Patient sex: F
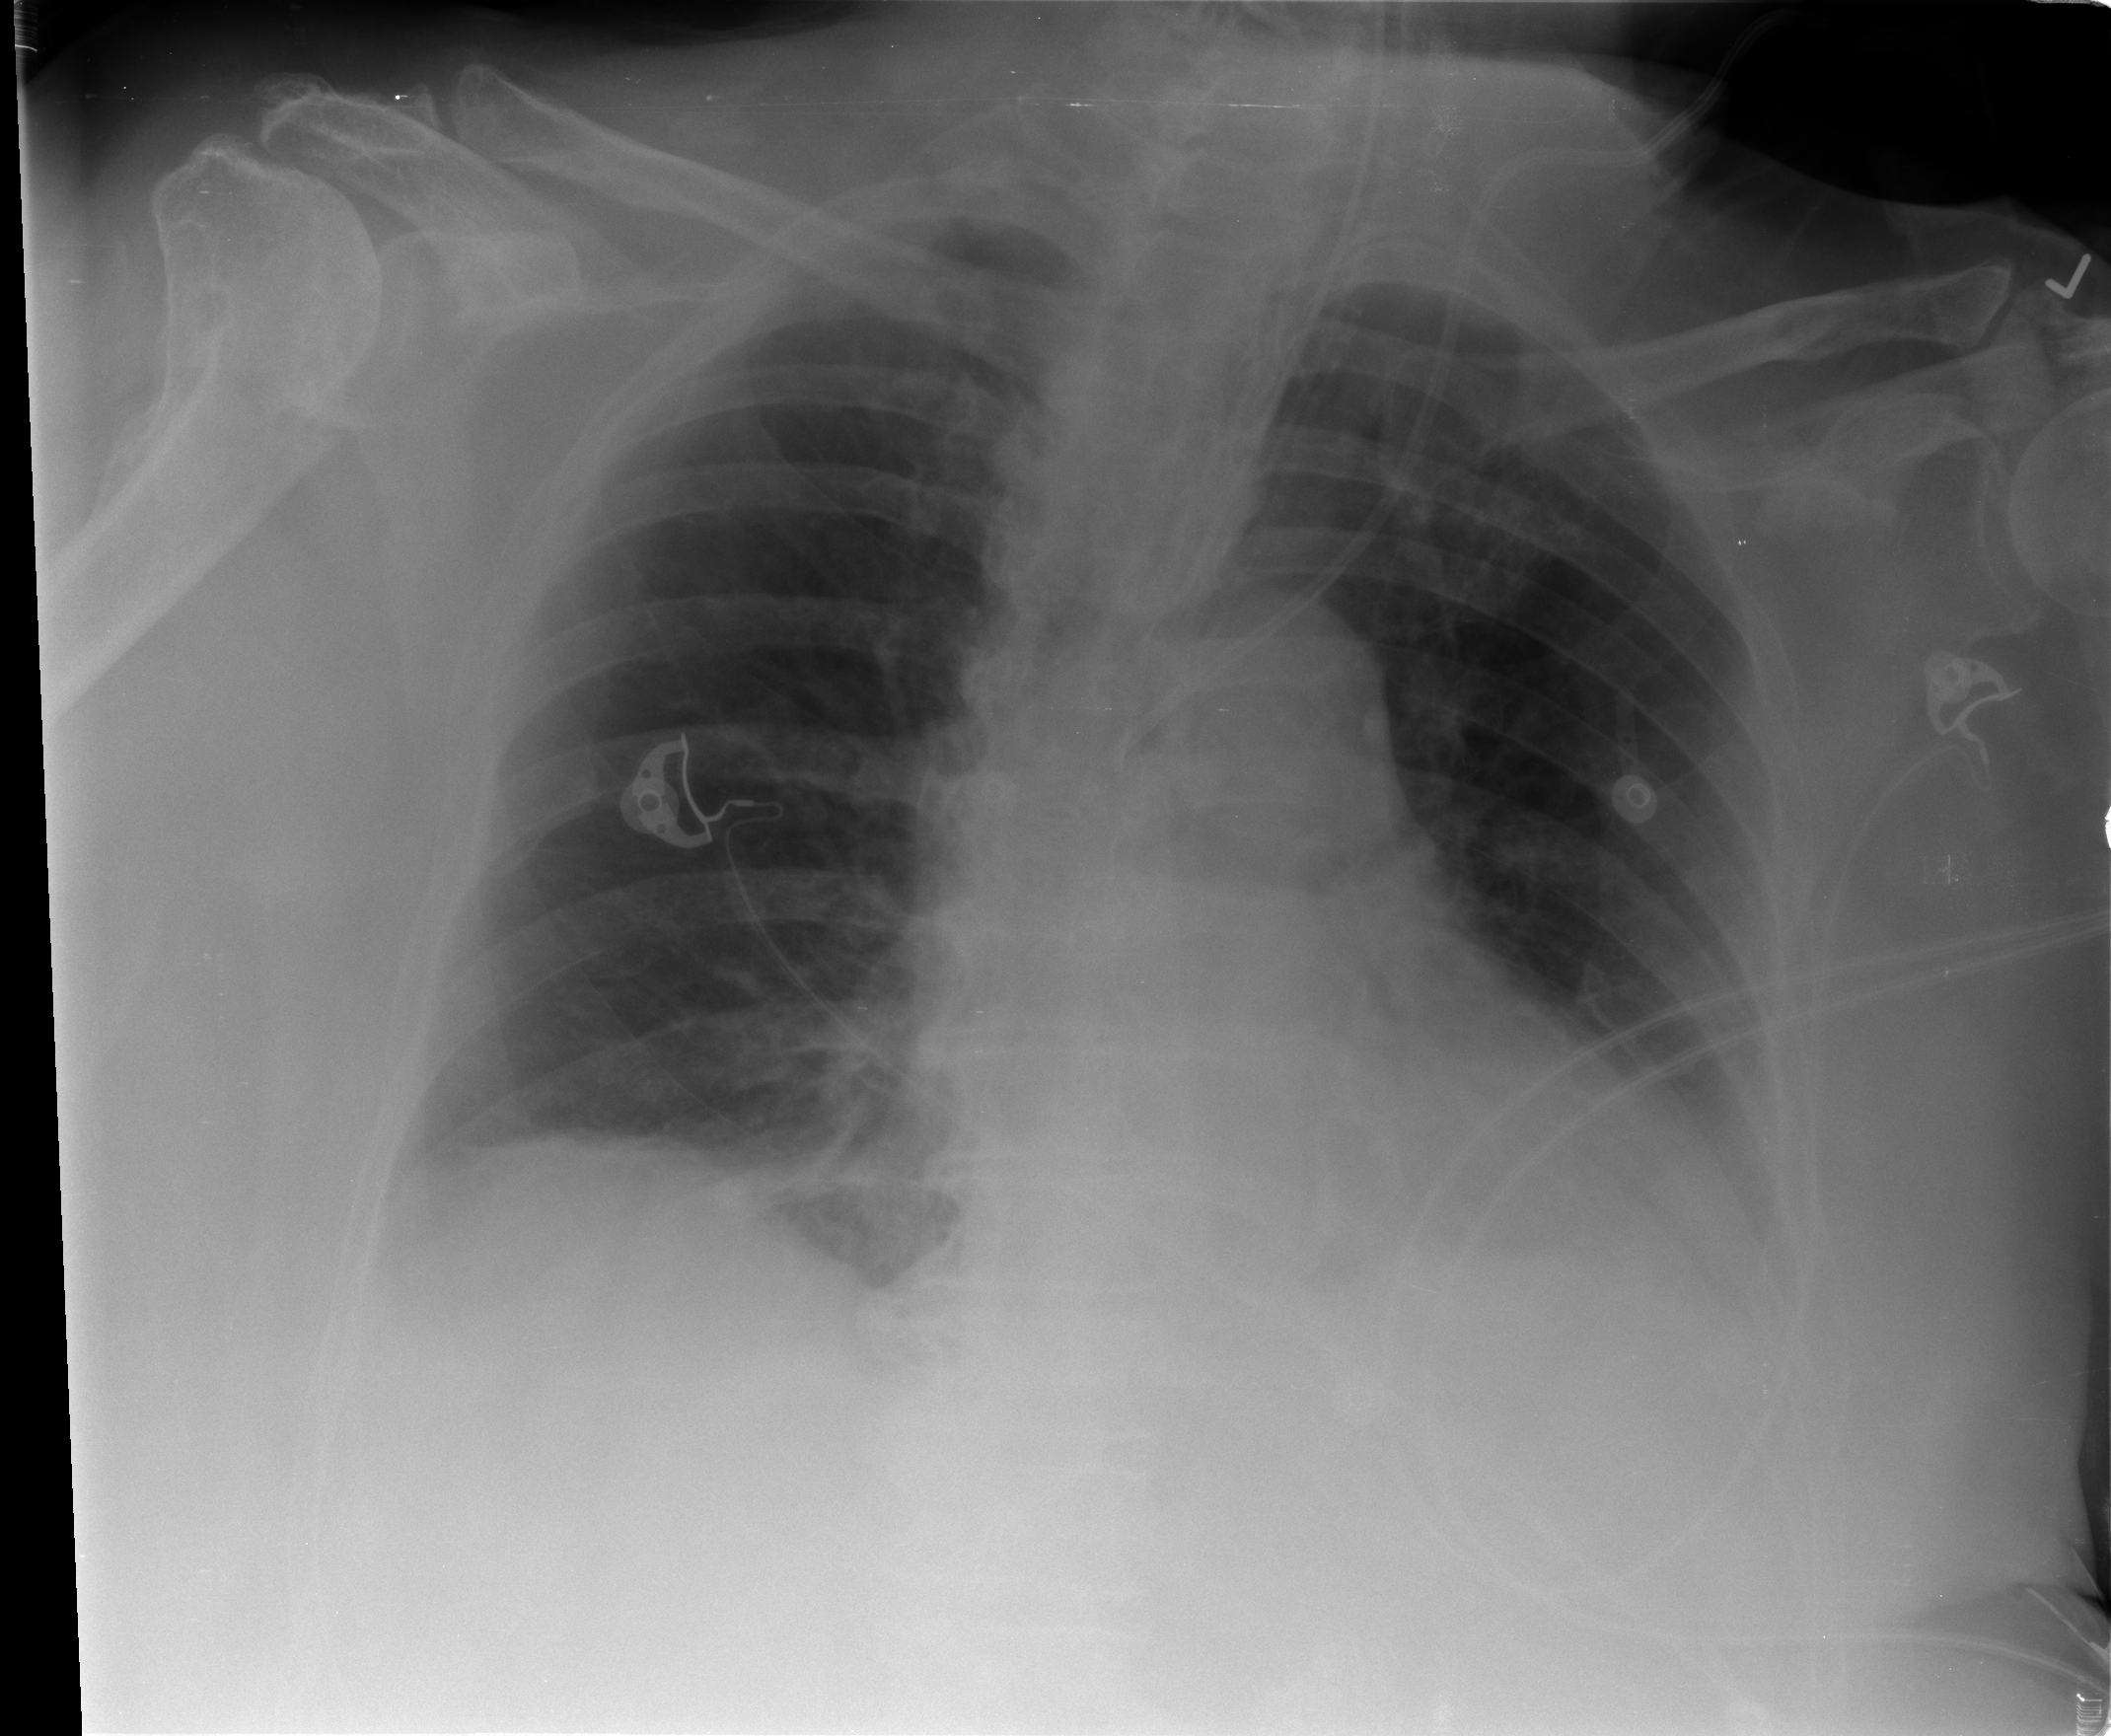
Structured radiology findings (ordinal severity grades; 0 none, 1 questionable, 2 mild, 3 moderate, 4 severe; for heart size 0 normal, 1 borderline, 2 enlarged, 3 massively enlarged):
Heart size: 2
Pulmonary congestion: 0
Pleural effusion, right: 0
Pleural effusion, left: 2
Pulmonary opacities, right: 0
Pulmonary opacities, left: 0
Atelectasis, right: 2
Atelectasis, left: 2